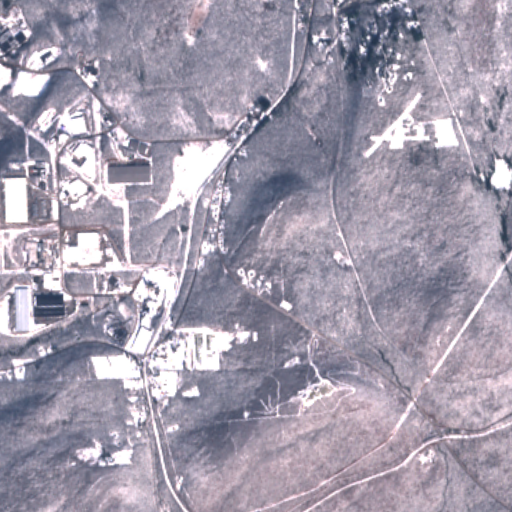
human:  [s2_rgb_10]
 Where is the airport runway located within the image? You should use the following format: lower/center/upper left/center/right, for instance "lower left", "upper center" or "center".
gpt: The airport runway is located in the upper right of the image.
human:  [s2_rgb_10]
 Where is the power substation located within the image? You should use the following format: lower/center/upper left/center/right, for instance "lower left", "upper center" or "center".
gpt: The power substation is located in the center left of the image.
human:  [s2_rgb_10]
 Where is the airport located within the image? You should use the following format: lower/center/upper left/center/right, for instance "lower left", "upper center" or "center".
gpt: There is no airport in the image.